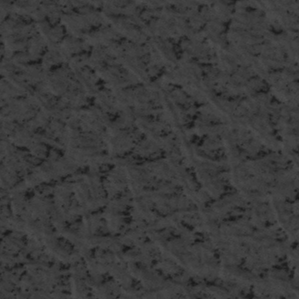
Label: frost